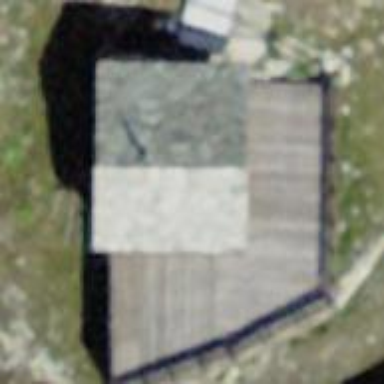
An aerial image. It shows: Hut serving as restaurant.